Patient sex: M
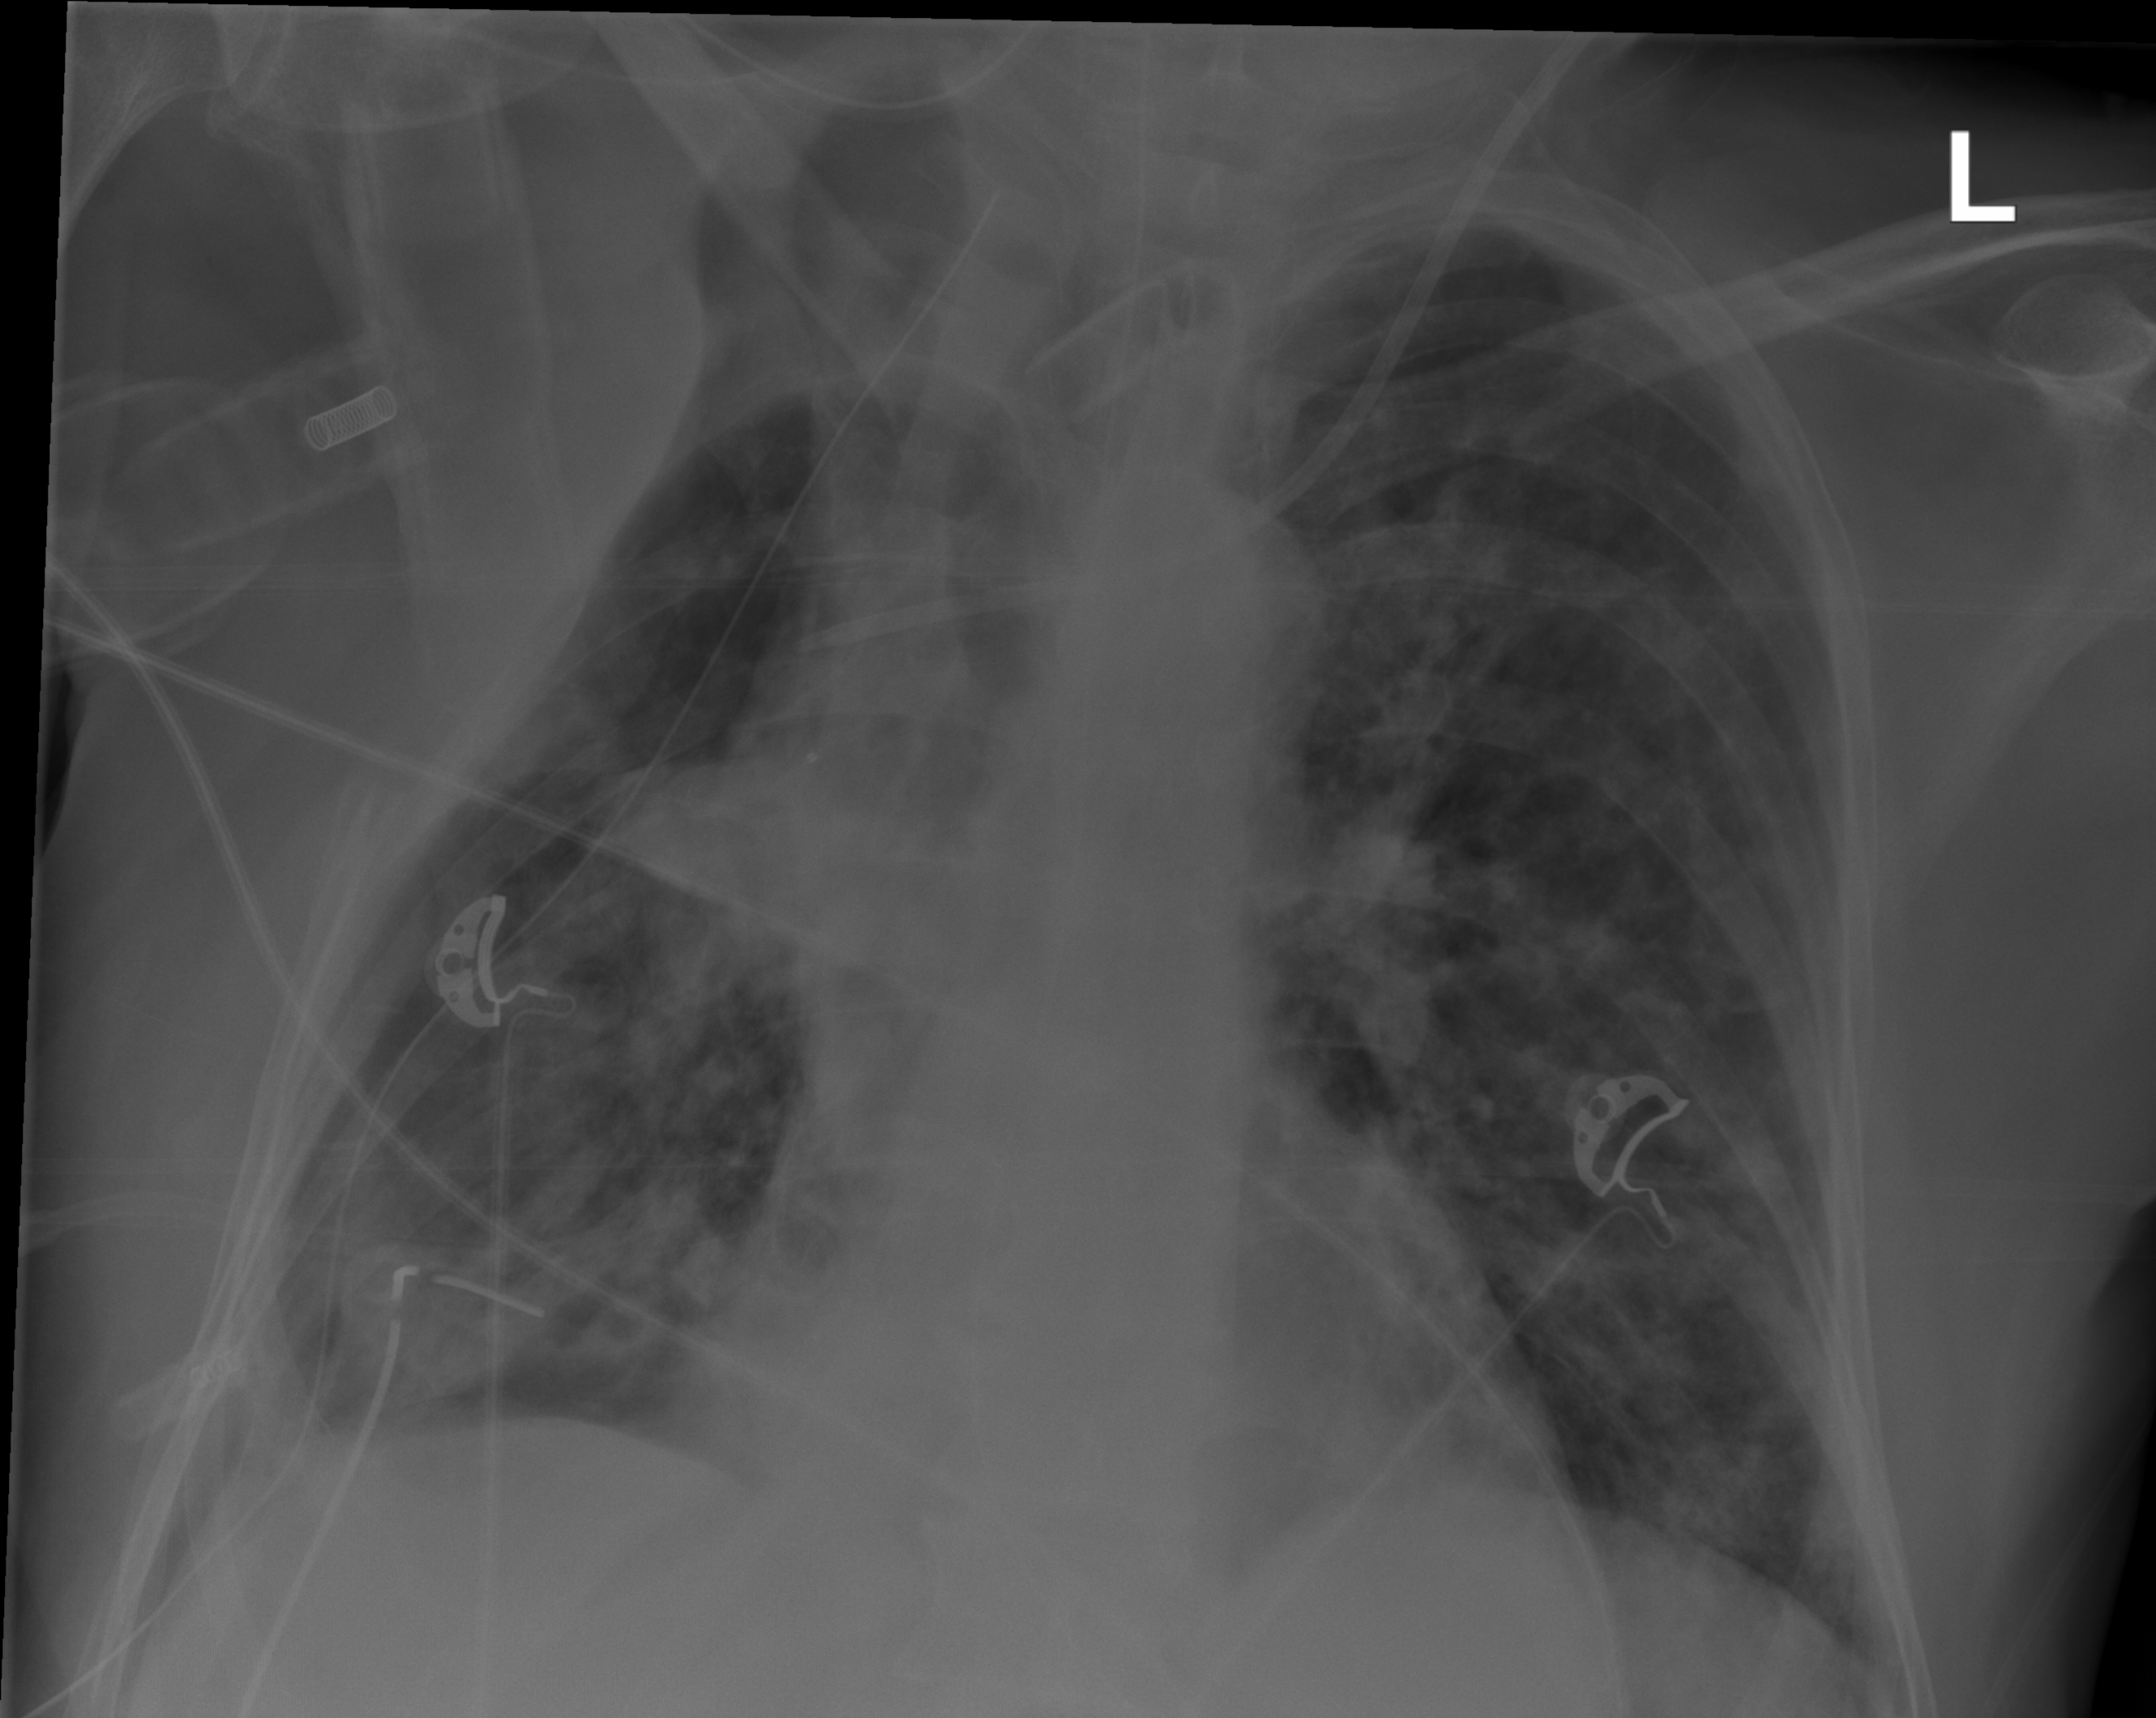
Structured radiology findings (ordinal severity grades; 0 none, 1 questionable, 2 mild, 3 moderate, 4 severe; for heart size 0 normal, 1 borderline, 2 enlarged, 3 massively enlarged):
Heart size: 0
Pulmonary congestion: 0
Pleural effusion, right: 0
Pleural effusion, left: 0
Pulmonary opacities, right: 1
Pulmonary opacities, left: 2
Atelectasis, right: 3
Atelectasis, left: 0